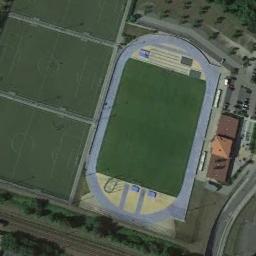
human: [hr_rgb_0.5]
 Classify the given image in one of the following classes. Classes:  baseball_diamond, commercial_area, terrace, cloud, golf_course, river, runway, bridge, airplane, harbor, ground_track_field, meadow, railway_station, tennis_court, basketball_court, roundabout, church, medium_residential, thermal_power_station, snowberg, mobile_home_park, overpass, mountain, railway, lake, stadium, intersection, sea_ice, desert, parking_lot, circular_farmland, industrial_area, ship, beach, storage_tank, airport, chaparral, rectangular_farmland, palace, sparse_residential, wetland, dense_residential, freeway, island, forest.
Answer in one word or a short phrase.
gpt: ground_track_field